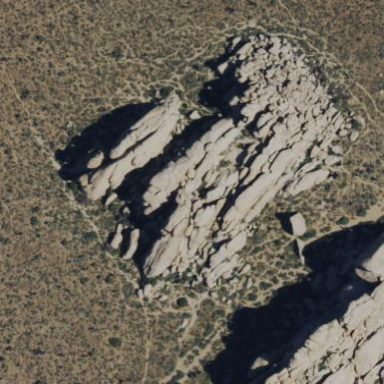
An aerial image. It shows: Landscape of bare rock.